問題: 正方形ABCDがあり、点Aを中心とする半径ABの円をΩとします。Ωの劣弧BD上に点Pをとり、PにおけるΩの接線と、線分BC、CDとの交点をそれぞれX、Yとします。さらに。三角形CYXの内接円をωとします。Ωとωの半径の差が10であるとき、線分XYの長さはいくつですか。
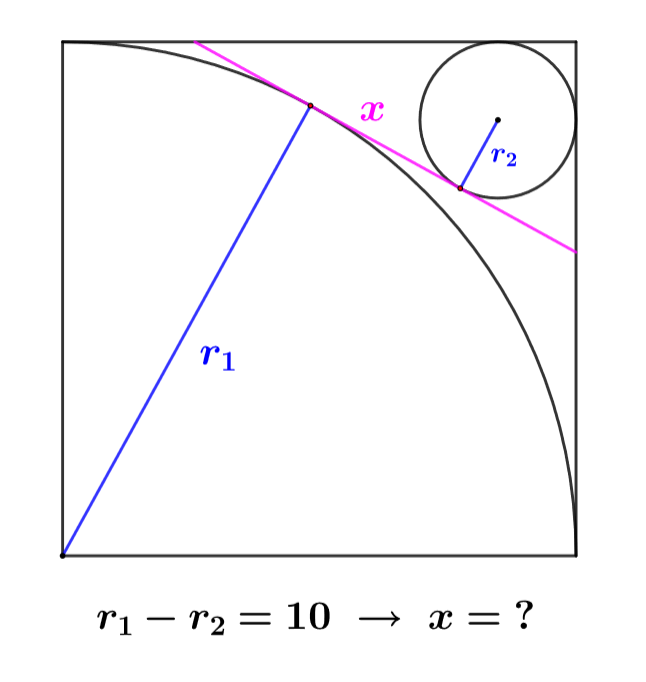
解答: Ωは三角形CYXの傍接円であることに注意する。ωと線分XY、CYの接点をそれぞれQ、Rとすると、DY=PY=QX、YQ=YRよりDR=XYである。したがって、解答は10。
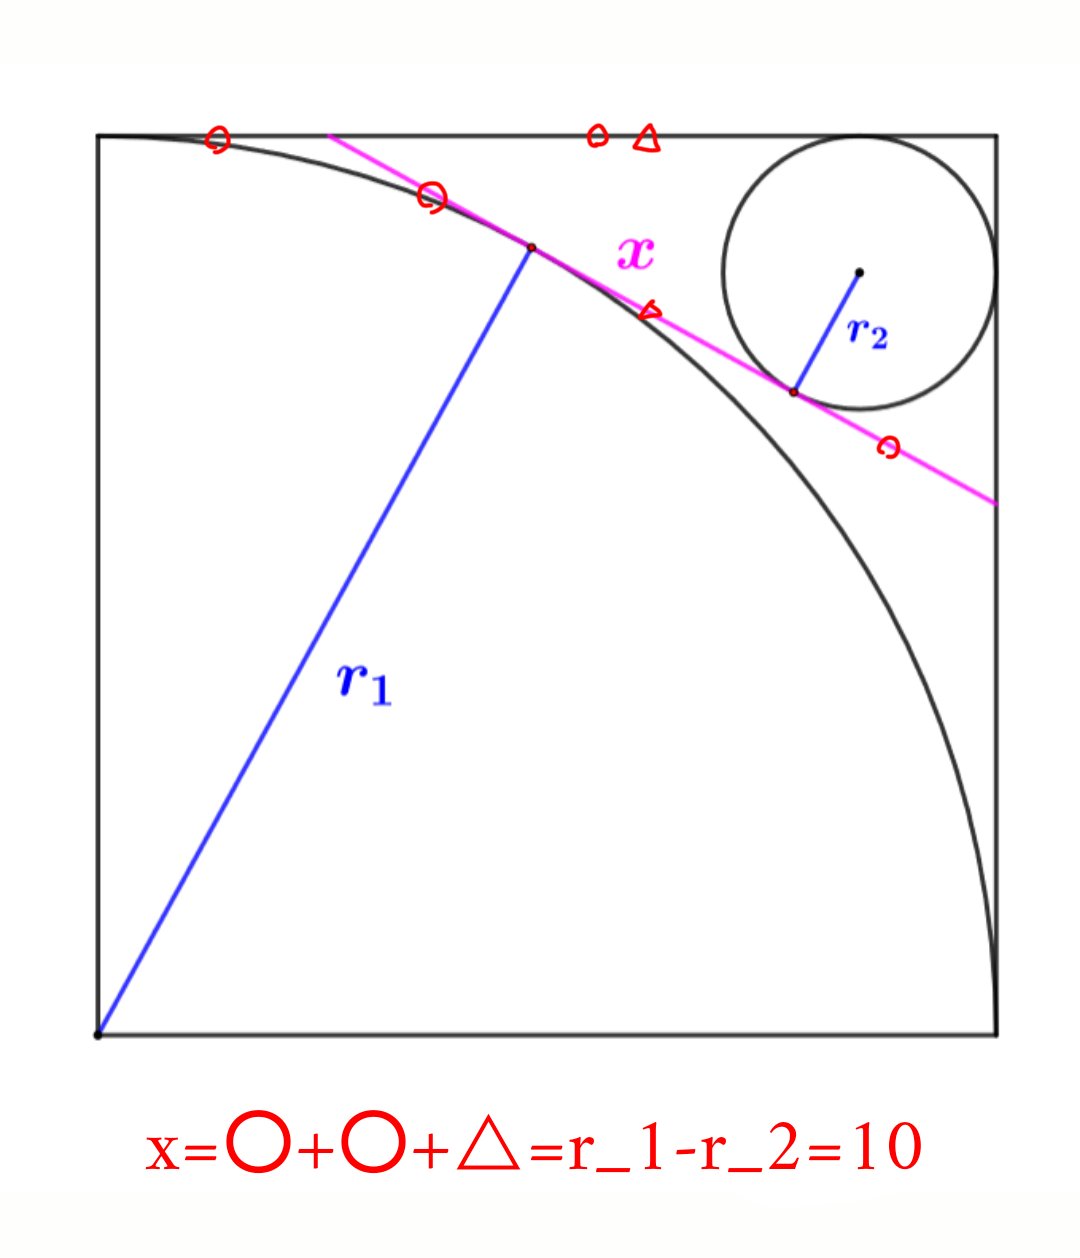
答え: 10
タグ: 内接円、傍接円